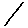
Label: line